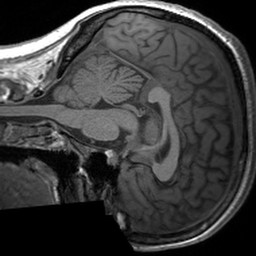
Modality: T1w
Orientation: sagittal
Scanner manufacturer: siemens
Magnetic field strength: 3 T
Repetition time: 1.54 s
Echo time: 0.00234 s